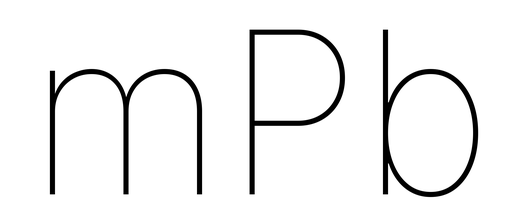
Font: Inter_Thin